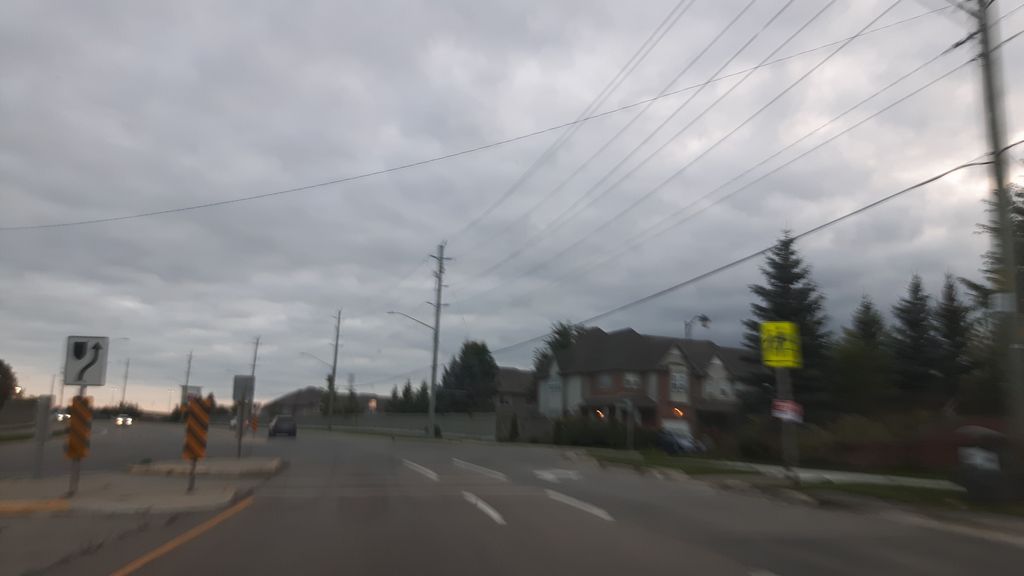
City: kitchener-waterloo